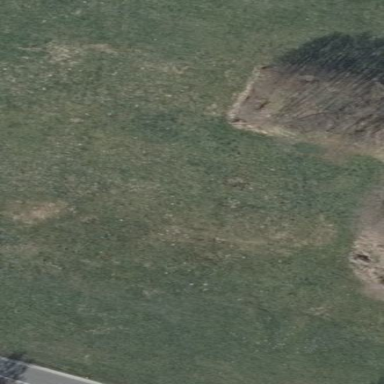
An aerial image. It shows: Beautiful meadow.